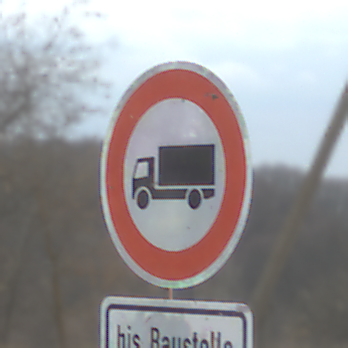
Verkehrszeichen: VerbotFuerKraftfahrzeugeUeberDreiKommaFuenfTonnen
Zusatzzeichen unten: SonstigeFahrzeugePersonengruppenFrei2
Umgebung: Outdoor, Nature
Tageszeit: MorningAfternoon
Wetter: PartlyCloudy
Licht: Natural
Jahreszeit: Autumn
Kontrast: LowContrast